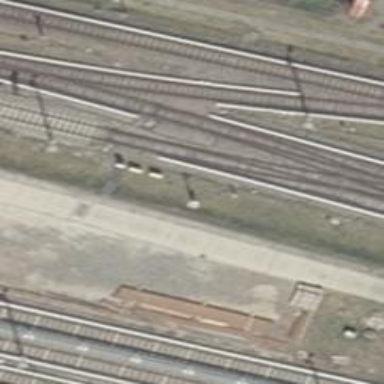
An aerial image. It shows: Electrified rail siding.